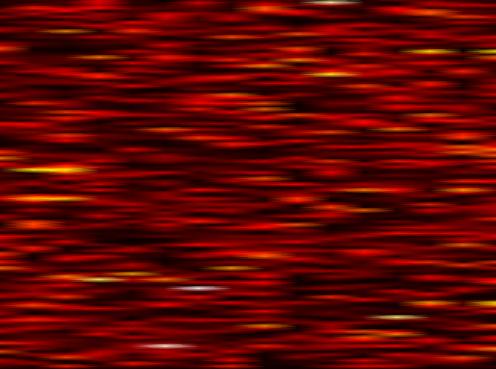
Label: UFMC